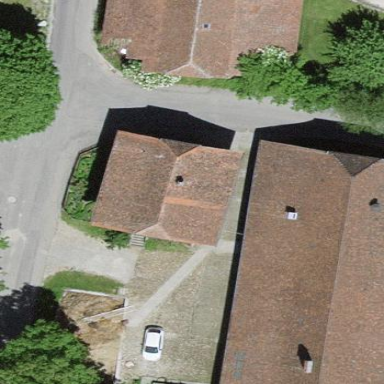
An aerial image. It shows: Residential building.